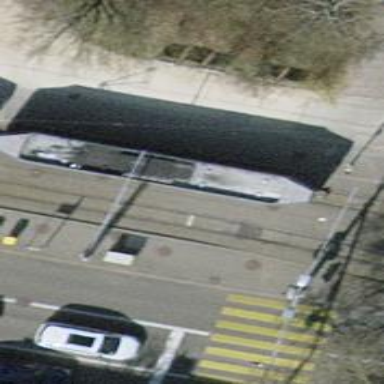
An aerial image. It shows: Tram stop with public transport connection.